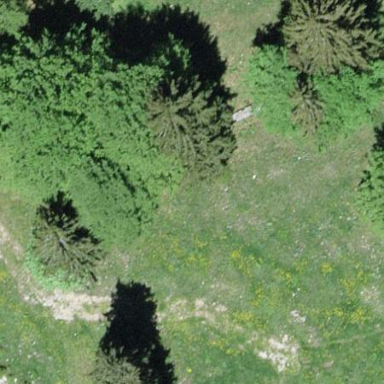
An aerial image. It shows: Mixed forest with variety of leaf types and cycles.